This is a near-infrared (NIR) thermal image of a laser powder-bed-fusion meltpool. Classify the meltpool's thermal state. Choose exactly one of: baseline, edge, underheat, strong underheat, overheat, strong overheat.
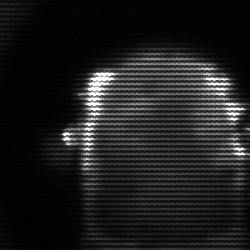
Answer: baseline